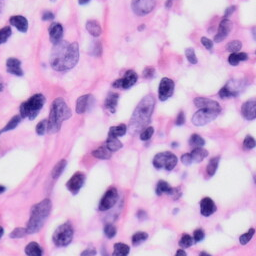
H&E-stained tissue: Skin